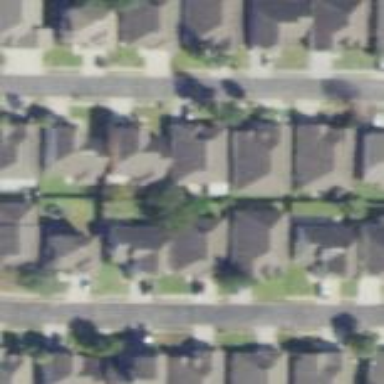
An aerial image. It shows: This residential area consists of single-family homes.